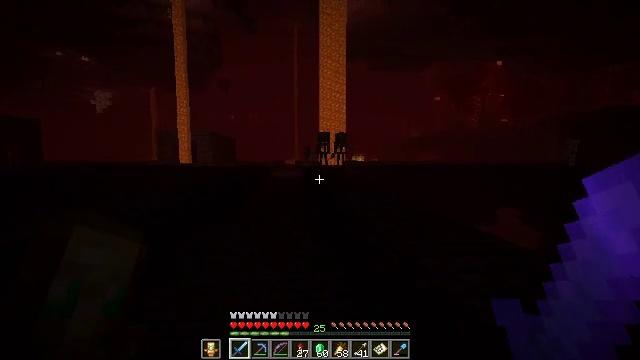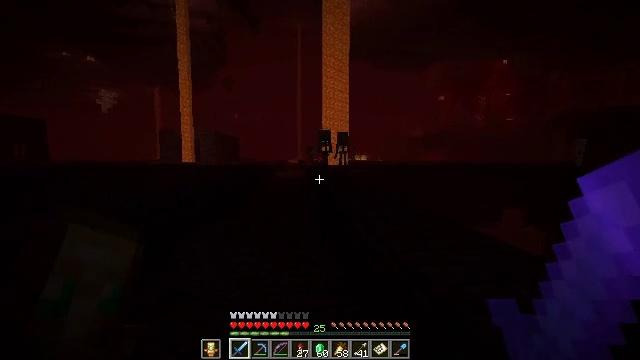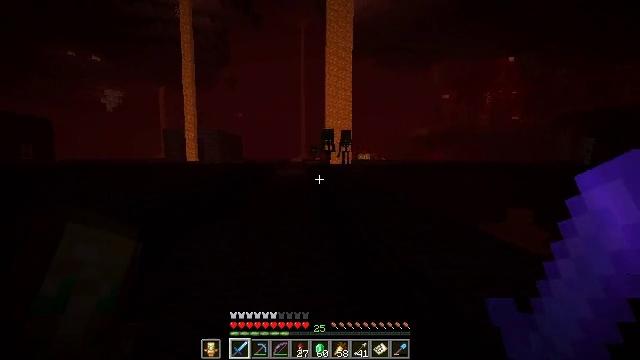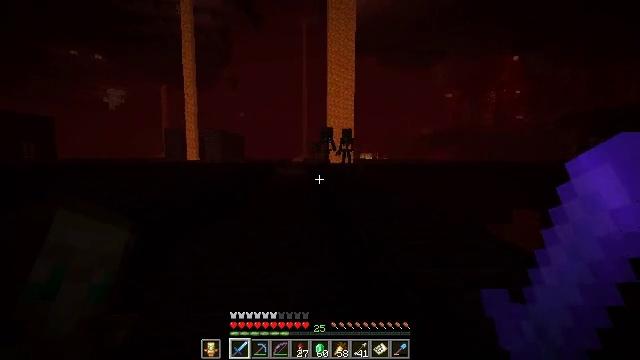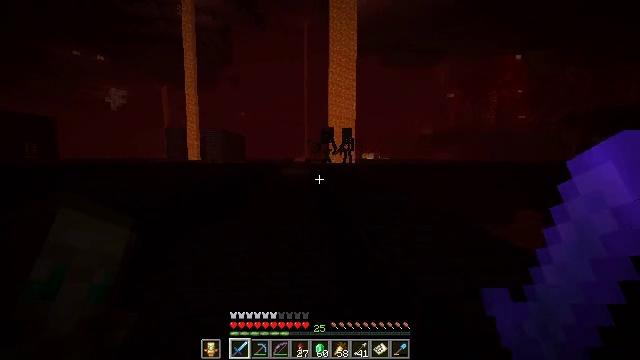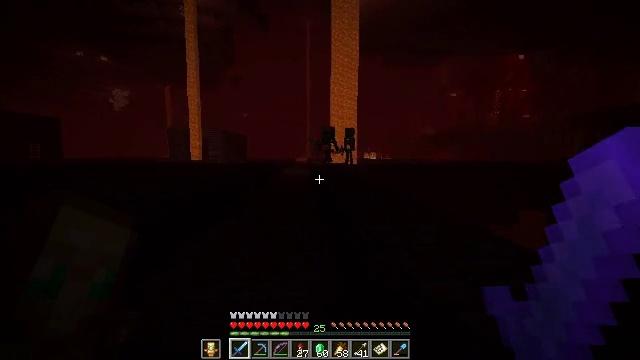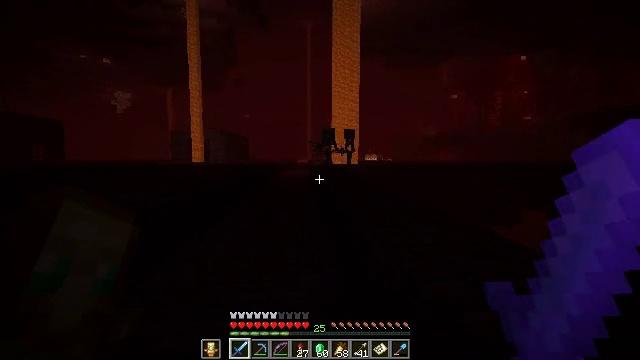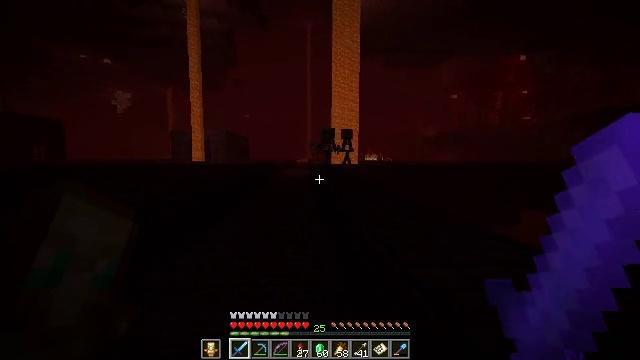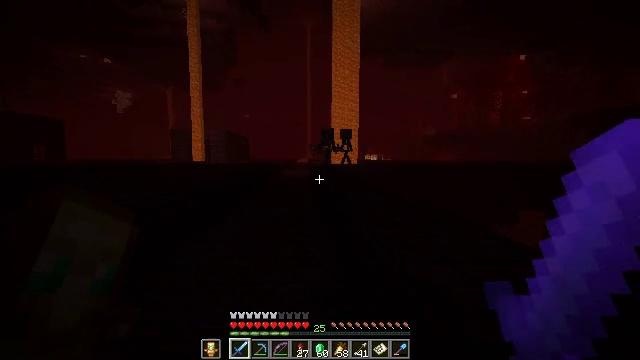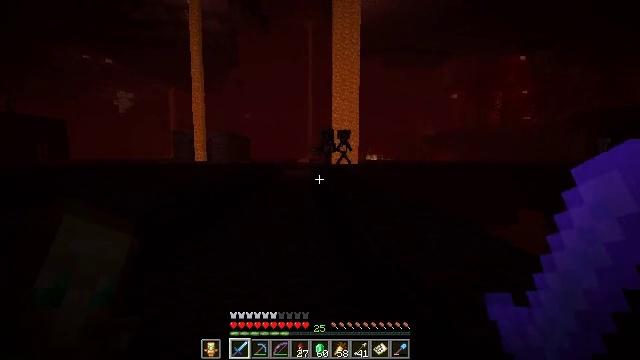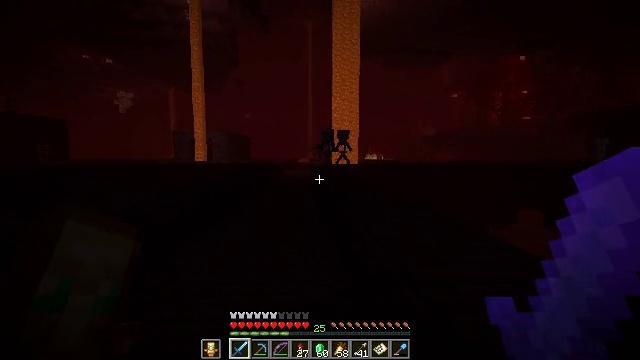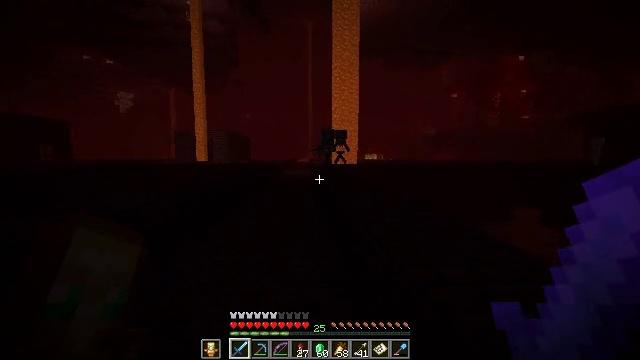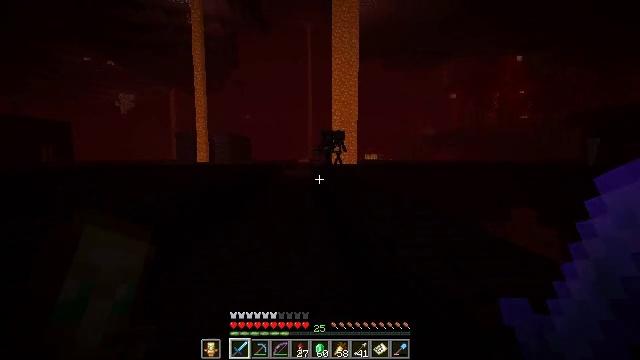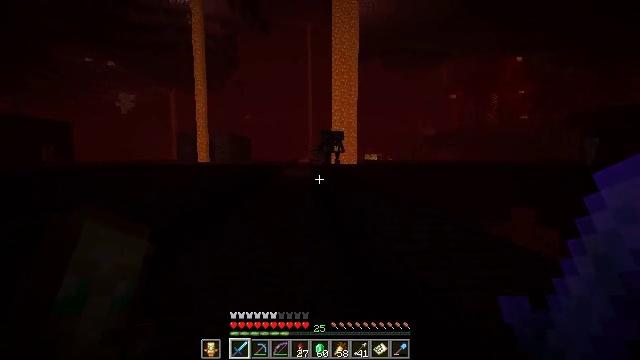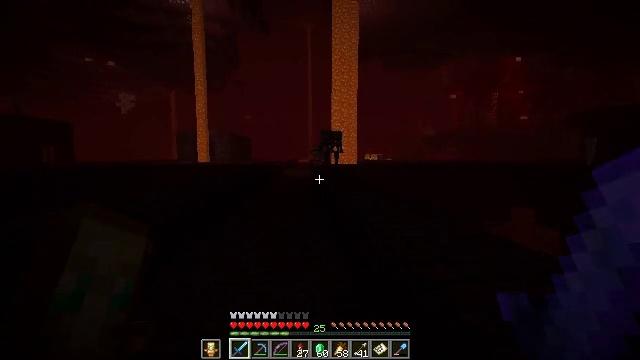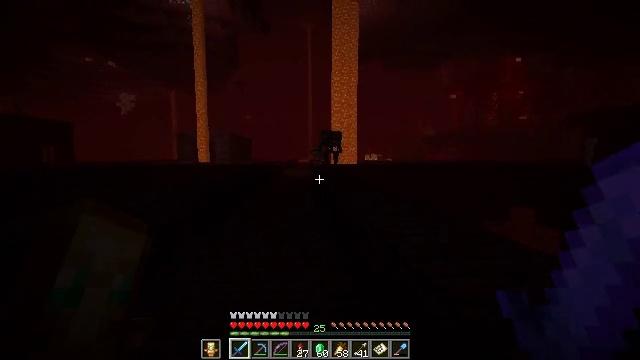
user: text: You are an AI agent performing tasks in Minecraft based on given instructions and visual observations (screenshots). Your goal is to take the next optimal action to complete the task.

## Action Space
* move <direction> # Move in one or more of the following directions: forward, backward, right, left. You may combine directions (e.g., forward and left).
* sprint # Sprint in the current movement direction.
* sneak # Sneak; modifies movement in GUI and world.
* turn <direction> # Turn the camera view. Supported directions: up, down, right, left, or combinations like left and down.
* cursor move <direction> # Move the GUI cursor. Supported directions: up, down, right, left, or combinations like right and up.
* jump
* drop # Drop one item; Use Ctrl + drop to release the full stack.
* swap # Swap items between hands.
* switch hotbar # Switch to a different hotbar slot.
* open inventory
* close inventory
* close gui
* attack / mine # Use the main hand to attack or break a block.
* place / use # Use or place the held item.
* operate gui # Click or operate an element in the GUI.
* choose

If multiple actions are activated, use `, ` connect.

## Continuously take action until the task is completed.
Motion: motion action
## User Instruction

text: Kill a wither skeleton.
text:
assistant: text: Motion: move forward
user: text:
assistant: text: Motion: move forward
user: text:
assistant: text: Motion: move forward
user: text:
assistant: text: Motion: no_op
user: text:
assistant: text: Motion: no_op
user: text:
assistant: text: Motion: move back
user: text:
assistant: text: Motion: move back
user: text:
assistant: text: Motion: move back
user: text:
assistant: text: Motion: move back
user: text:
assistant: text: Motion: move back
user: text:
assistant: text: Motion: move back
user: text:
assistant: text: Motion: move back
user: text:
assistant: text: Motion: no_op
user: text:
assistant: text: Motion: no_op
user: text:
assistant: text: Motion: no_op
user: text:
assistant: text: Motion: move forward
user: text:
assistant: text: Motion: move forward
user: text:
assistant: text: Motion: move forward
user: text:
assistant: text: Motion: move forward
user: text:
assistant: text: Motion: move forward
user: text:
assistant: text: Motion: move forward
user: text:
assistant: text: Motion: move forward
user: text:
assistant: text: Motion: move forward
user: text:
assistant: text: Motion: move forward
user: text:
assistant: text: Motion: move forward
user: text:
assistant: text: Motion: move forward
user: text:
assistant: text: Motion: move forward
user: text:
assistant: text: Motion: move forward
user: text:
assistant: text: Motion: move forward
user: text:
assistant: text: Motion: move forward